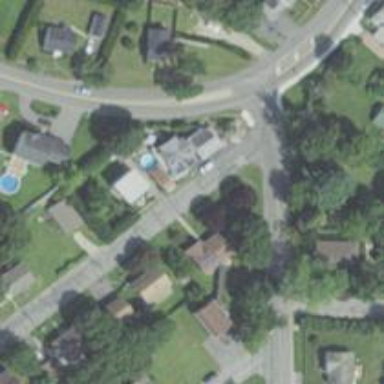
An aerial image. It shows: Road with stop sign.